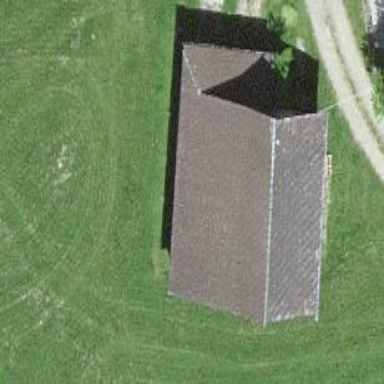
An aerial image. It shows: Rural barn.